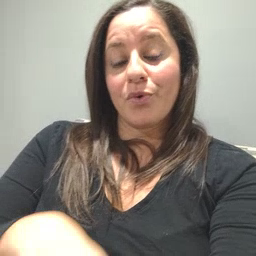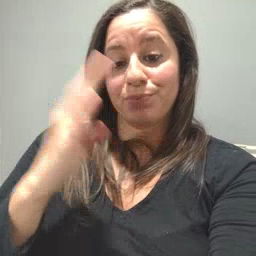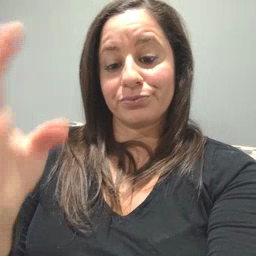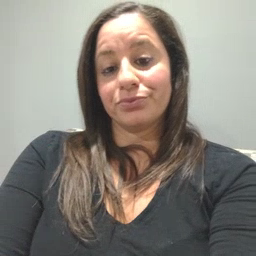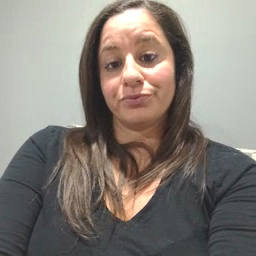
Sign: open